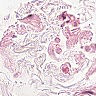
Metastatic tissue present: no